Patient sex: M
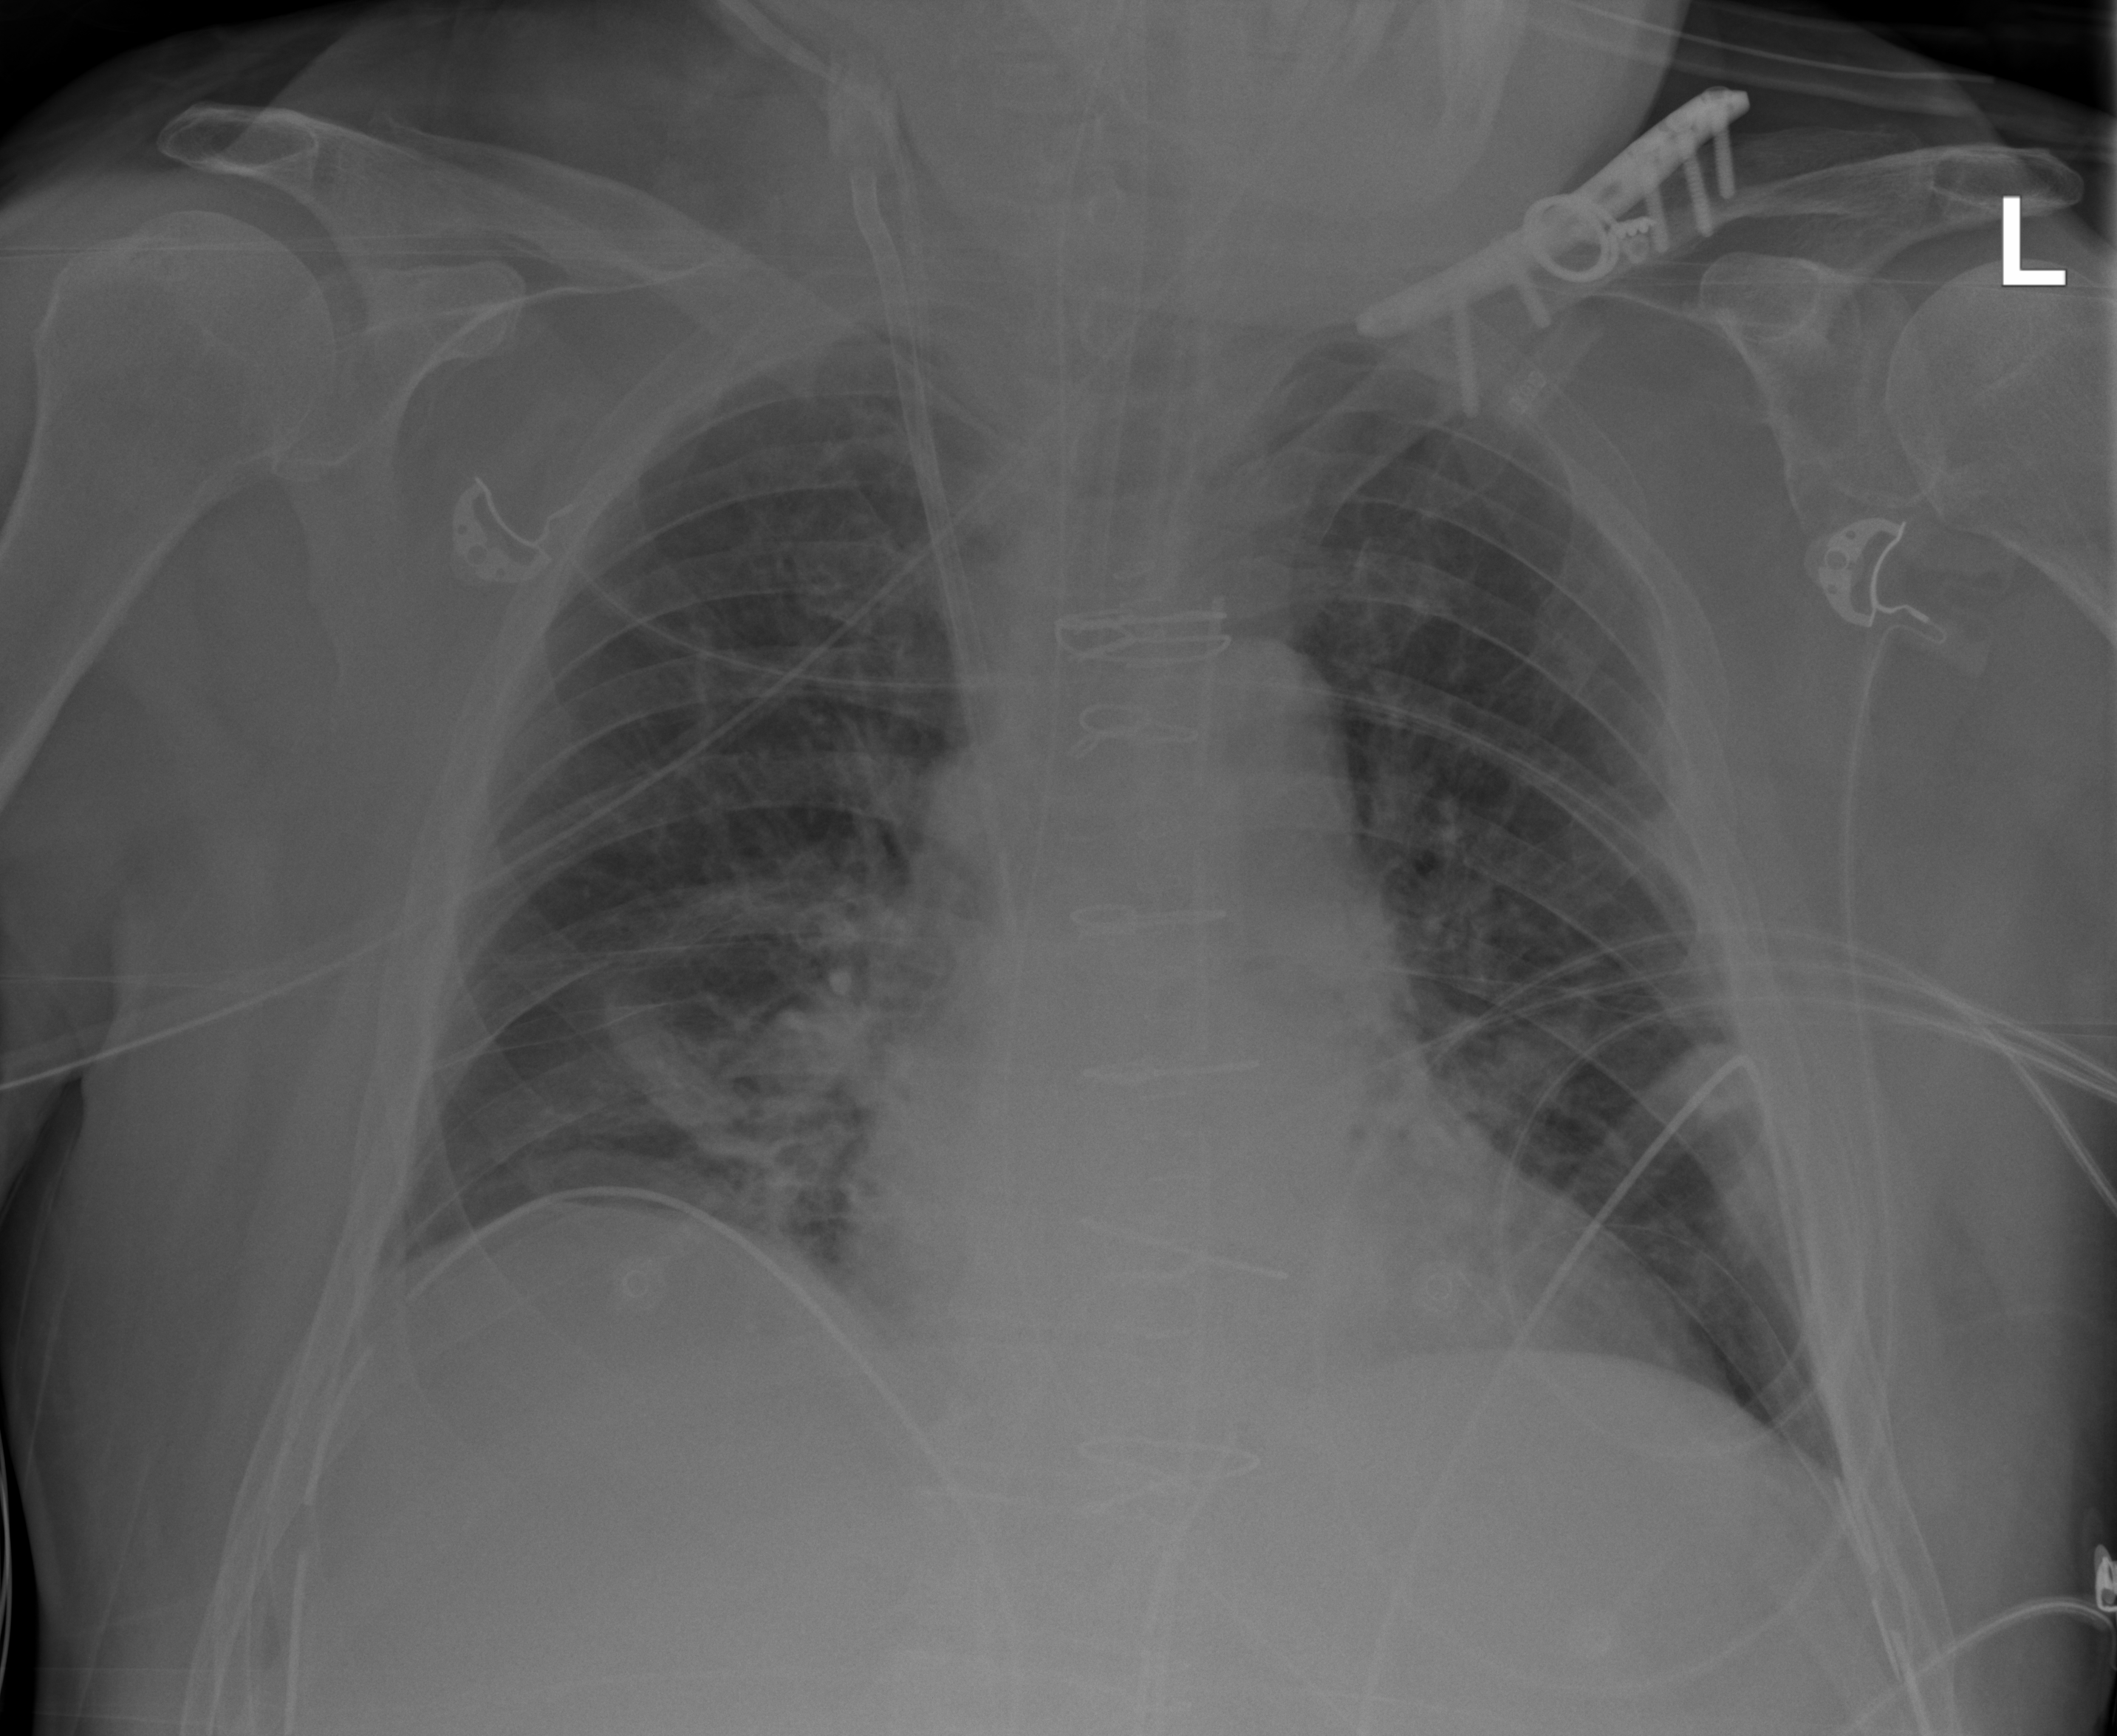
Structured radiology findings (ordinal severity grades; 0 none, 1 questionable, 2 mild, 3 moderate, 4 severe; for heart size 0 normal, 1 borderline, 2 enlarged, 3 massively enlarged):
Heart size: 2
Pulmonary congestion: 2
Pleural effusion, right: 0
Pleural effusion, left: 0
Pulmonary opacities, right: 0
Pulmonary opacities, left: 0
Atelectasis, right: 2
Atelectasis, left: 2